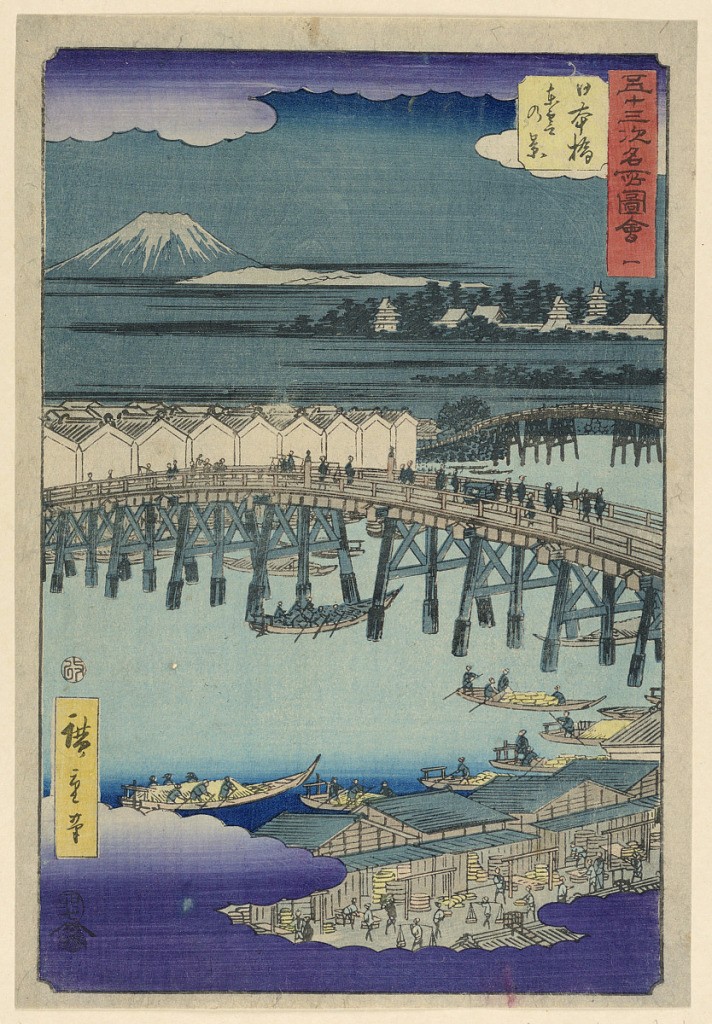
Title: Nihonbashi from the series 53 Stations of Tokaido
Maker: Ando Hiroshige, Japanese, 1797–1858
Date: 1855
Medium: Woodblock print in colored ink on paper
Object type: Print
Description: The bird's eye view overlooking rooftops in a district in Edo during the night. Mt. Fuji accompanies the light and dark silhouettes of the bridge and city.  Purple clouds frame the top and bottom of the print